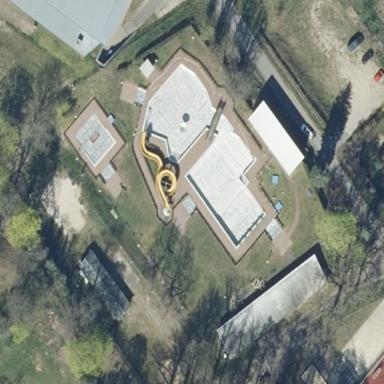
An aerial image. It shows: Water park with open-air baths.